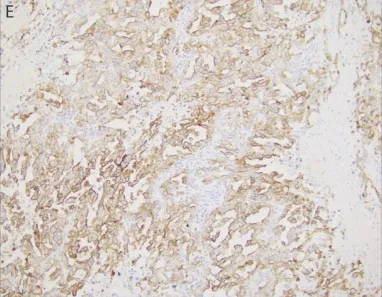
Representative histopathology of extrarenal renal cell carcinoma, demonstrating clear cell renal cell carcinoma in the spleen. (E) Diffuse positivity for cytokeratin 7 amongst tumor cells.
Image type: pathology (immunostaining)